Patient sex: M
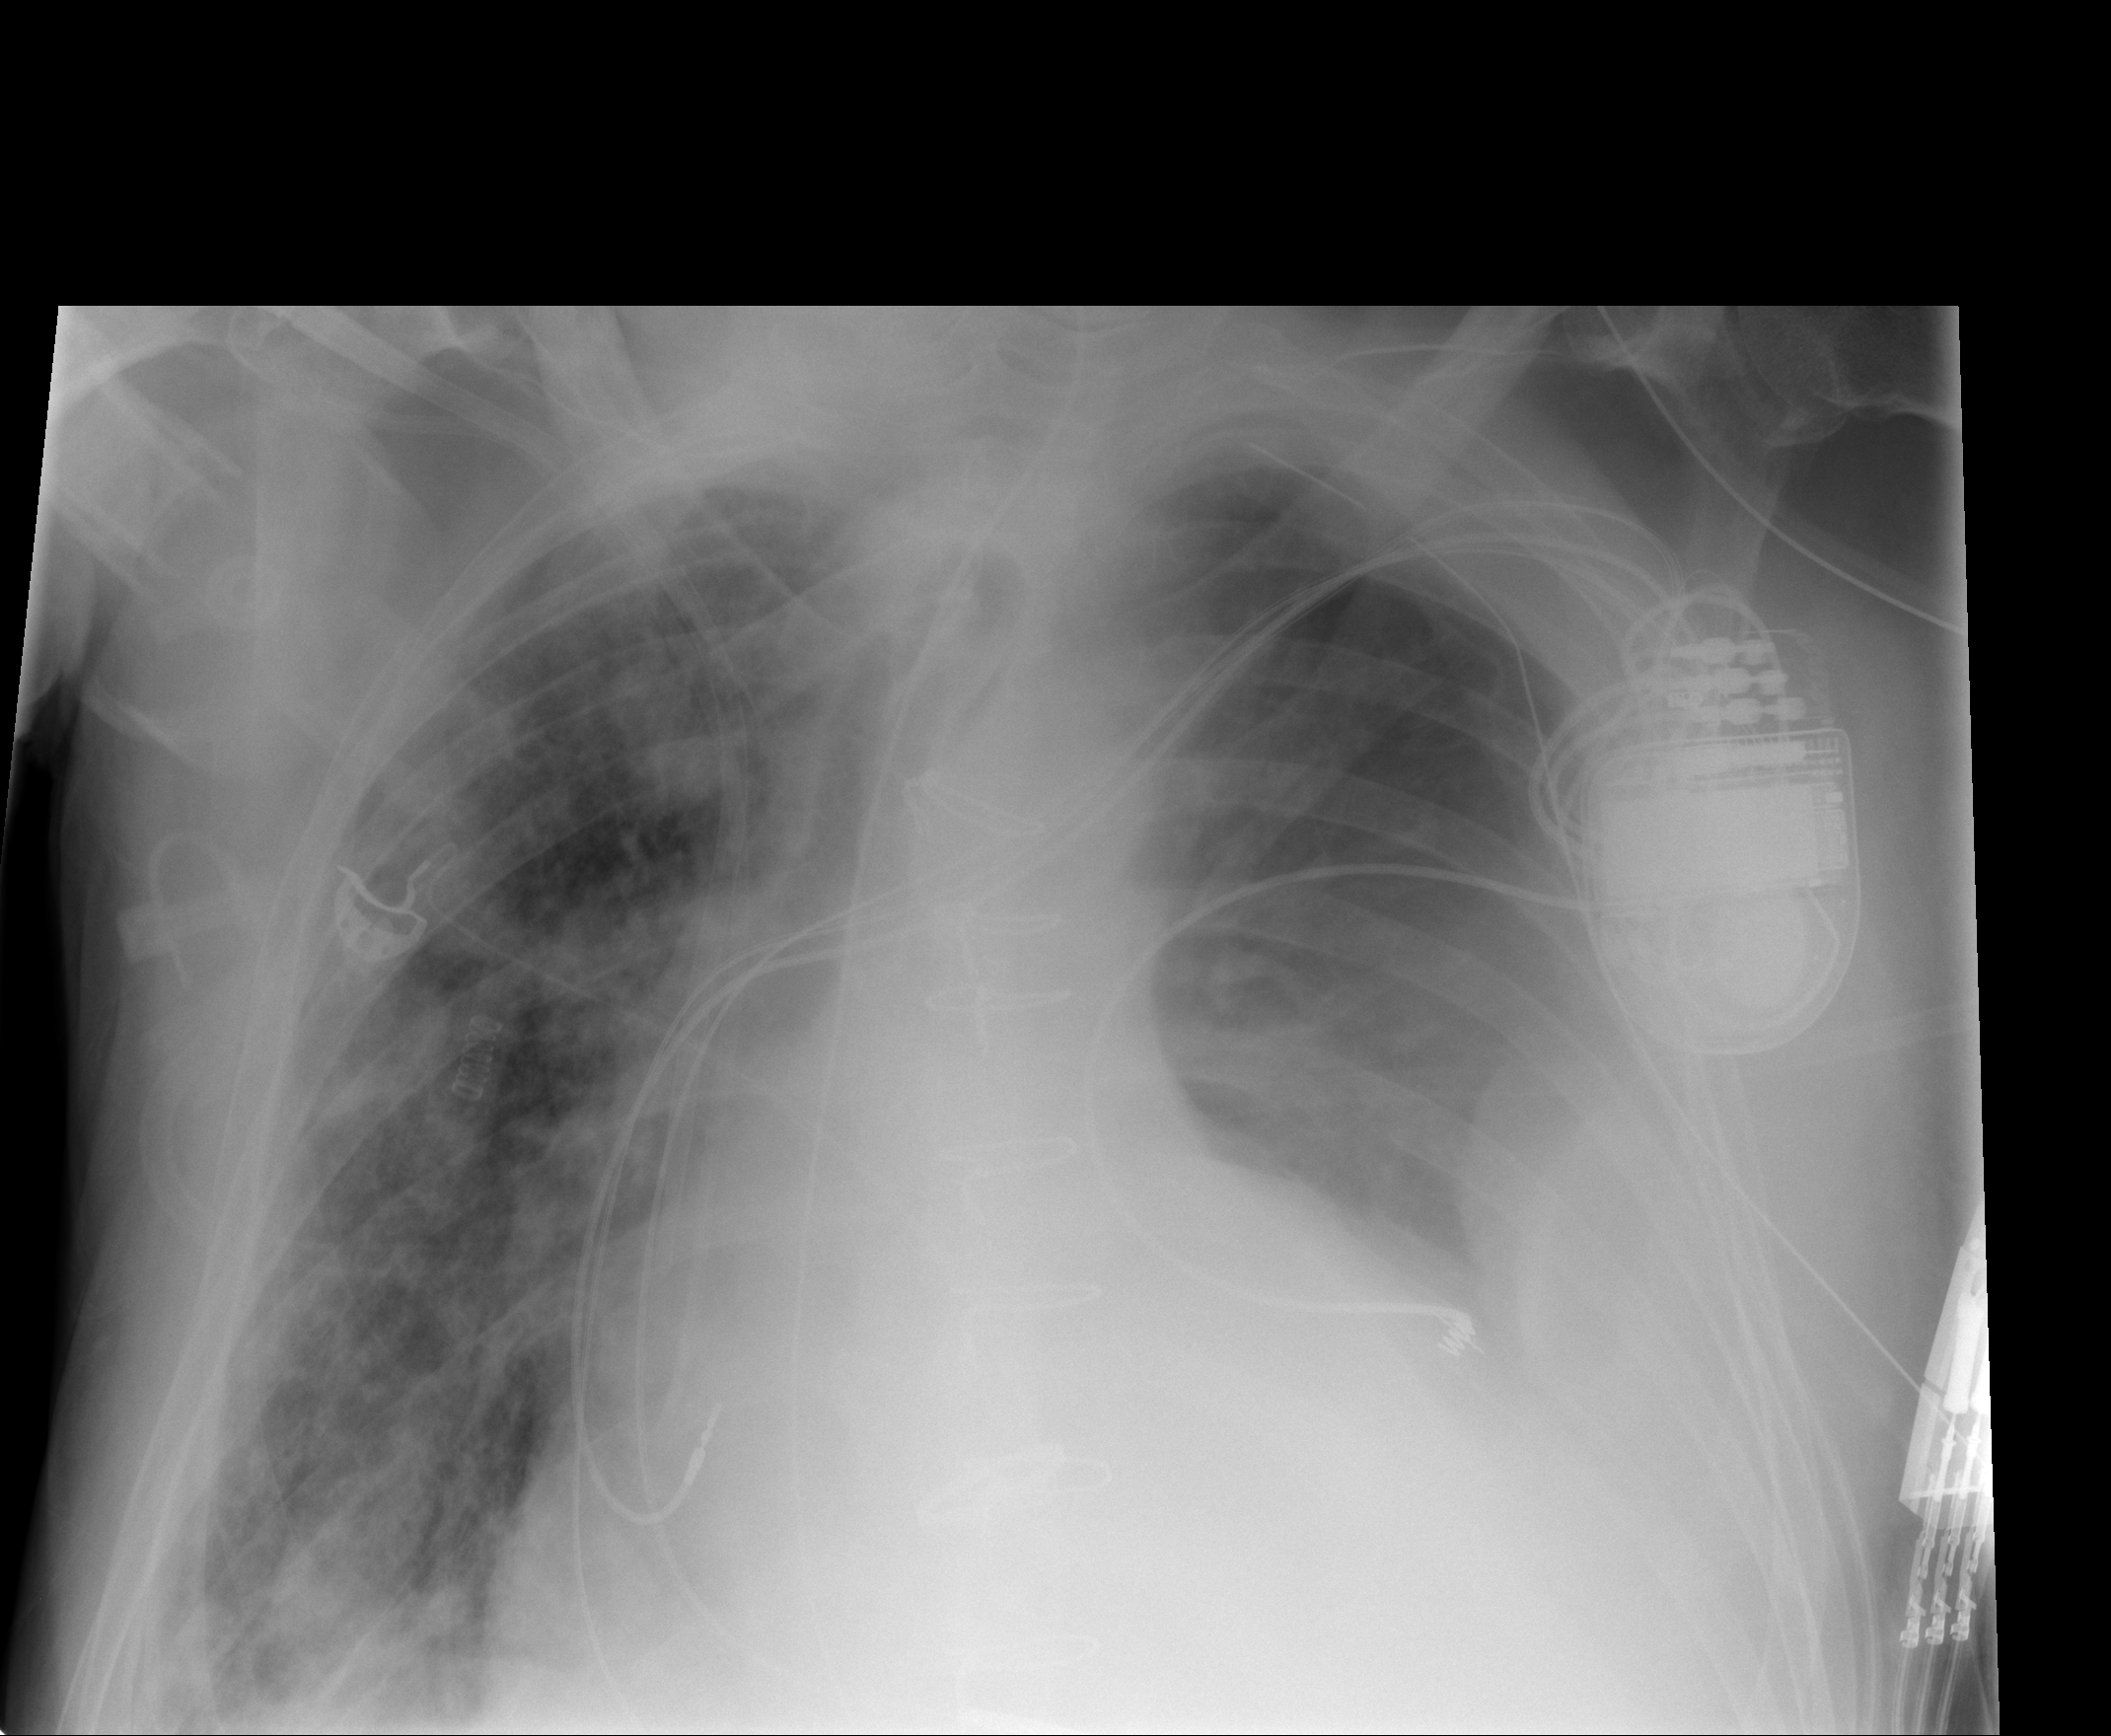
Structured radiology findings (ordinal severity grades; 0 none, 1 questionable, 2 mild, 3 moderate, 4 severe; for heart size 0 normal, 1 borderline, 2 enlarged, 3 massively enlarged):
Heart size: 2
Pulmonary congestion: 3
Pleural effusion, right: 2
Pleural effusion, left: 3
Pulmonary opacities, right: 3
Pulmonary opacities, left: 0
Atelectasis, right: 3
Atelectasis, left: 2